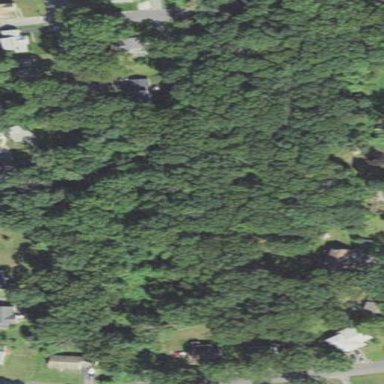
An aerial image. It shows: Nature reserve within woodland area.